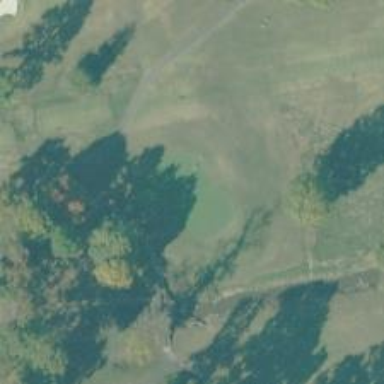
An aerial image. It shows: Golf hole.